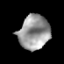
Tissue: prostate
Cell type: T cells
Senescence score: 0.7534
Nuclear area (px): 1036
Mean DAPI intensity: 153.299